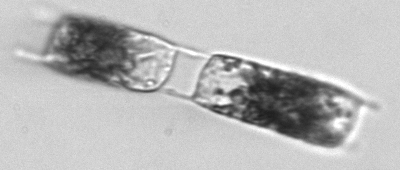
Label: Hemiaulus